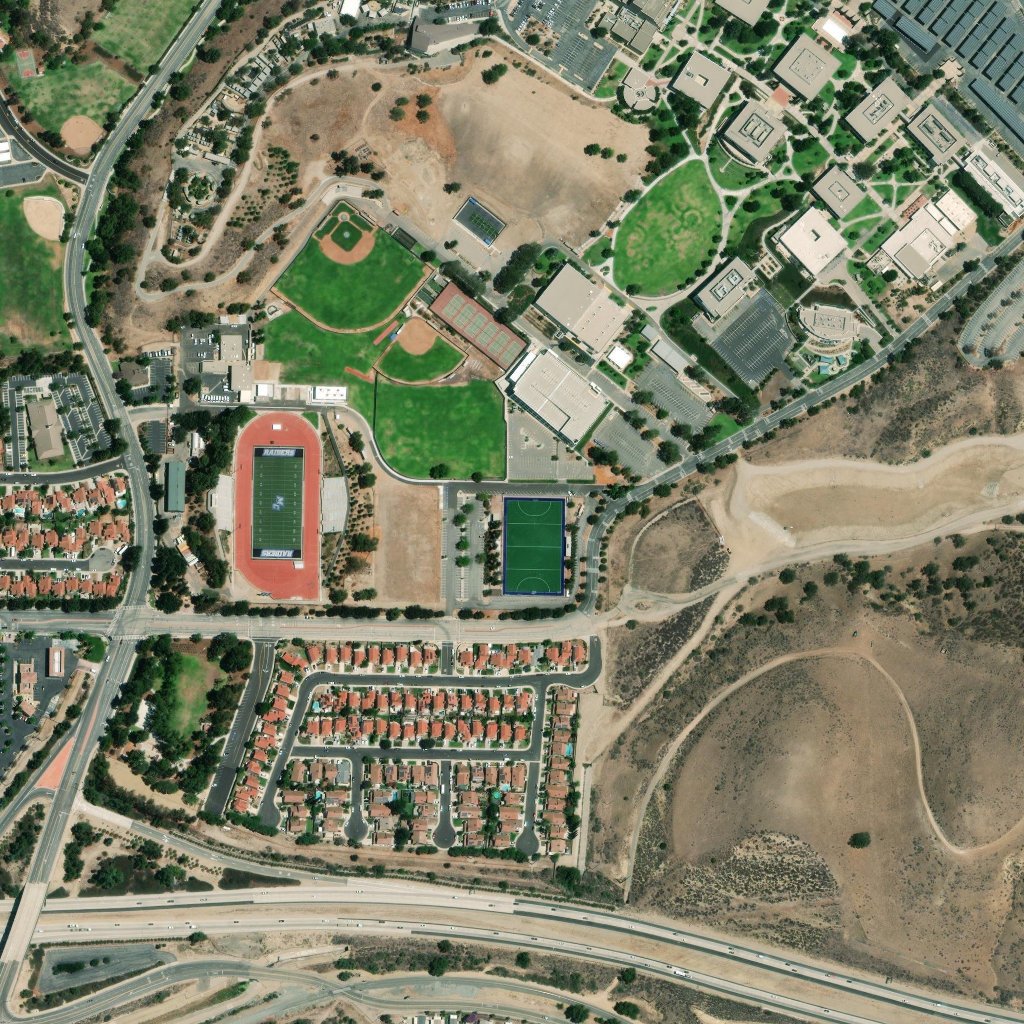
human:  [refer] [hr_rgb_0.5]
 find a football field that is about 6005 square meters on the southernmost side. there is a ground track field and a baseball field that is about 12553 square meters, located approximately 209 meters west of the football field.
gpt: <box>[[49, 48, 55, 58, 0]]</box>